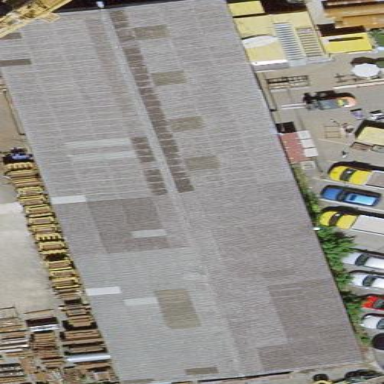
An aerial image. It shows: Warehouse building.